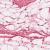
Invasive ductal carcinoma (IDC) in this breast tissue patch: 0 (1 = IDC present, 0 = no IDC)